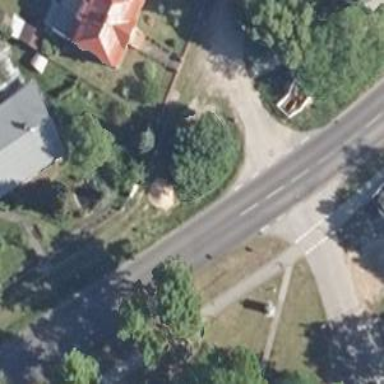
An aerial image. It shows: Outdoor DSLAM structure.